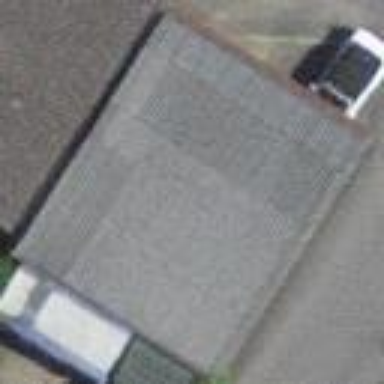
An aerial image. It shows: View of roof of building.